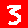
Digit: 3